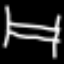
Label: bed